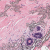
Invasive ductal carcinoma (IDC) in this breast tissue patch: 0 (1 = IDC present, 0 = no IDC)